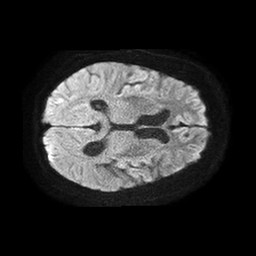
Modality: TRACE
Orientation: axial
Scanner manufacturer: philips
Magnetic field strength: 1.5 T
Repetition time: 4.6 s
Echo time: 0.08631 s